Question: I have a project using subsonic that I developed in Visual Studio 2008 on C: drive. No problem there.
I've just upgraded to Visual Studio 2010 (and as my computer coincidentally died, I'm now running Windows XP virtualised with VirtualBox).
The project runs without complaint on C: drive, but if I run it from G: (a mapped drive which points to a partition on the base PC), I can't run the custom tools subsonic uses (error listed below), OR run the web application ('start without debugging' gives me: Failed to start monitoring changes to 'G:\GPNNT\GpnntApp\GpnntApp').
This is a .net 3.5 solution.

This would seem to be a well-documented and straightforward problem.
I have taken the following actions:
(1) BATCH FILE
'''
c:
cd "C:\WINDOWS\Microsoft.NET\Framework2.0.50727"
caspol -all -reset
caspol -q -machine -addgroup 1 -url file:////g:\* FullTrust -name "G Drive"
caspol -q -machine -addgroup 1 -url g:\* FullTrust -name "G Drive 1"
c:
cd "C:\WINDOWS\Microsoft.NET\Framework4.0.30319"
caspol -all -reset
caspol -q -machine -addgroup 1 -url file:////g:\* FullTrust -name "G Drive"
caspol -q -machine -addgroup 1 -url g:\* FullTrust -name "G Drive"
pause
'''
(I have tried a zillion different url formats, all to no avail)
(2) The .Net 2.0 Configuration utility (Control Panel > Admin Tools)
Using the analysis tool, both settings made in the batch file above appear to apply to files on the drive.
I also tried setting the intranet group to FullTrust (something I'd rather not do !). No difference.
(3) loadFromRemoteSources
It is reasonable to assume that although the project itself only uses .NET 2, VS2010 itself might use .NET 4 internally. After some more googling (eg <URL>, I added
> '''
<runtime>
<loadFromRemoteSources enabled="true"/>
</runtime>
'''
to both .net versions' machine.config files.
(4) Upgrading to VS2010 SP1
None of these has made an iota of difference.
Can anyone shed light on this before my blood pressure reaches dangerously high levels ? I suppose I can go back to running everything off C:, but it does seem a bit ridiculous in this age of virtualisation. I really want the data in a different place to the VM.
I note <URL> SO post has the same problem, and blames Test projects, which is not terribly satisfactory. I also don't have a test project, although there may be test references buried in the SubSonic dlls somewhere I suppose.
LAST MINUTE ADDITION: I also notice SQL Server 2005/8 won't talk to G: (eg. recover a backup from there), and assume any solution would also allow this to occur. That would be another great-to-have.
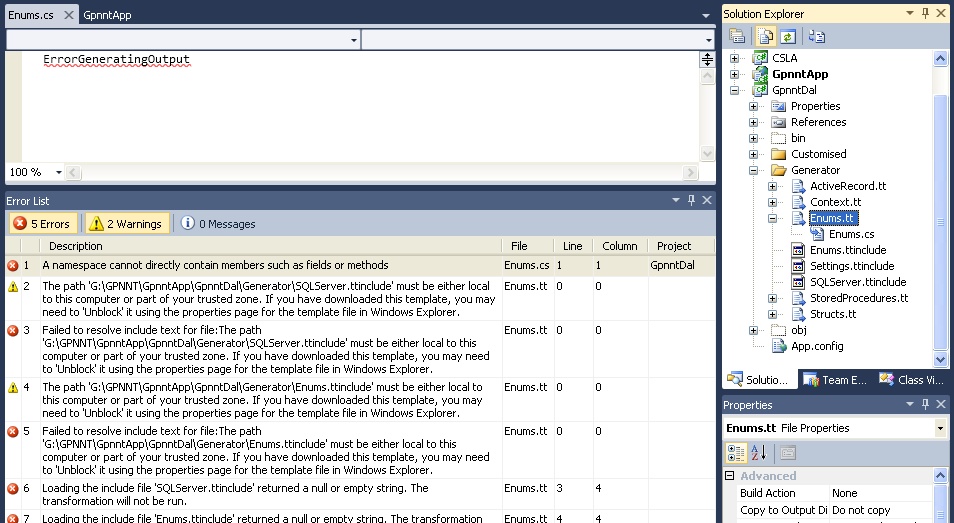
Answer: For posterity, here are some results of my investigations.
Mapped drives in VS 2010:
- <URL>-
So, not surprisingly, I think it is just going to be too painful to store VS projects on a mapped drive. Source control and a local project are the way to go. Frankly, the lack of undo on a networked drive is a pain for dev work as well IMO.
BUT
the original issue was not so much that I needed a networked drive as that I didn't want to store the project on C: of my VM (ie. I wanted to be able to back up the data separately from the VM based drive image).
The answer staring me in the face the whole time, was to create a second virtual disk and attach it to the VM as G:. It's a local drive, so I don't get all the trust issues, but I get full data separation. I keep all the data on that drive in a Dropbox folder, giving me full realtime offsite backup as well, and that's me happy.